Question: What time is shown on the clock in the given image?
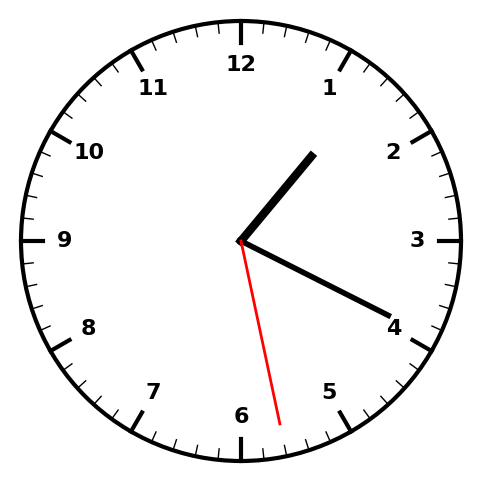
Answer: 01:19:28